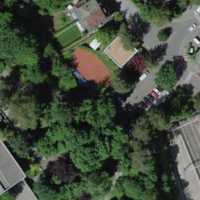
EUNIS habitat code: 55
Species observed at this site:
Leucojum vernum
Asplenium trichomanes